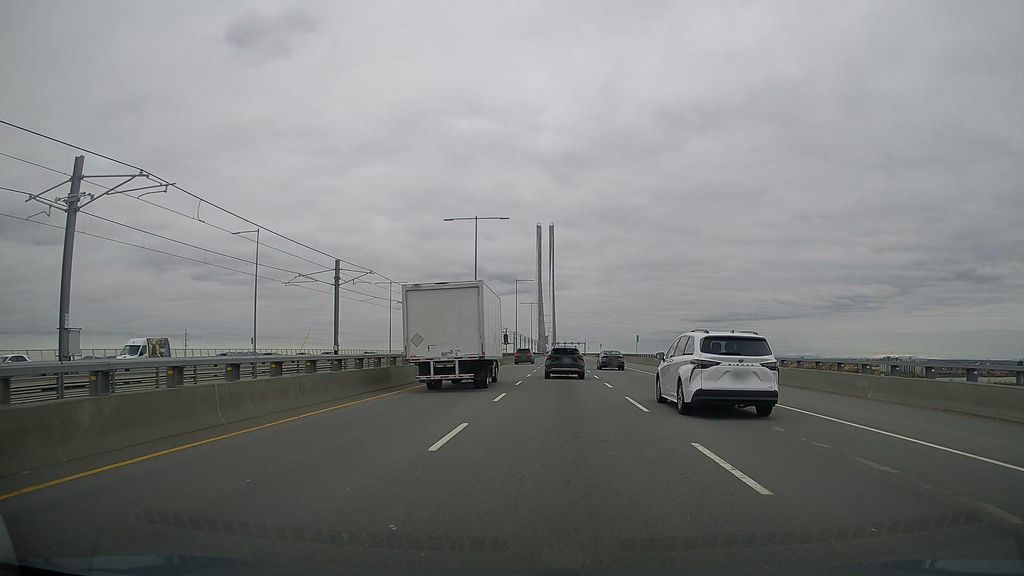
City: montreal